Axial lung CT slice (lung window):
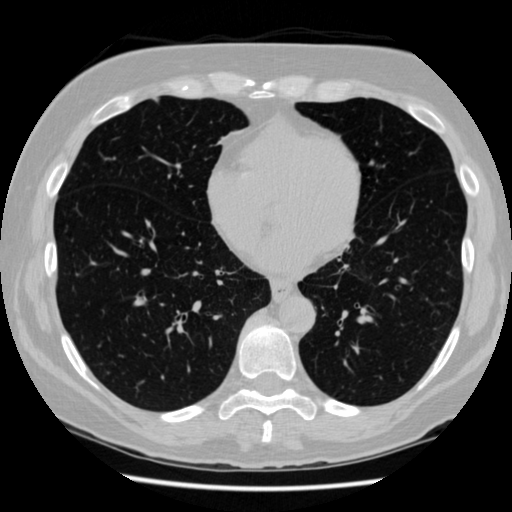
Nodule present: no